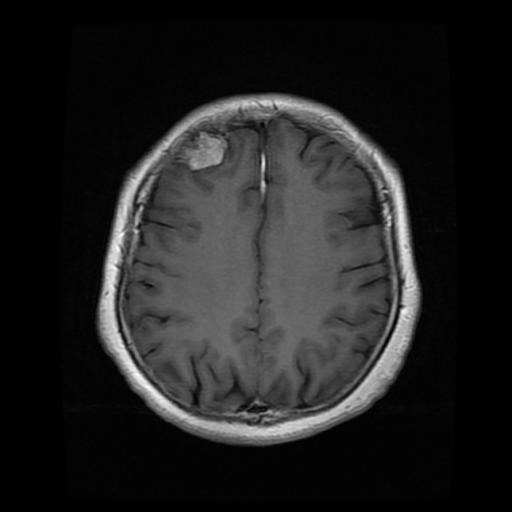
Label: meningioma